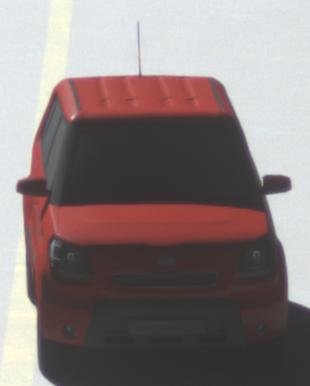
Make: KIA
Model: Soul 1.6
Detailed model: Soul (AM)
Model produced from: 2009/02
Model produced until: 2009/11
Doors: 5
Color: red
Road condition: dry road
Daytime: morning or afternoon
Contrast: high contrast